Question: I am working on one project and there is need to extract Sharepoint list data and import them to SQL Server table. I have few lookup columns in the list.
Steps in my Data Flow :

1. Sharepoint List Source
2. Derived Column
its formula : SUBSTRING([BusinessUnit],FINDSTRING([BusinessUnit],"#",1)+1,LEN([BusinessUnit])-FINDSTRING([BusinessUnit],"#",1))
1. Data Conversion
2. OLE DB Destination
But I am still getting the error of not converting between unicode and non-unicode string data types.
I am not sure what I am missing here.
In Data Conversion, what should be the Data Type for the Look up column?
Please suggest here.
Thank you,
Mittal.
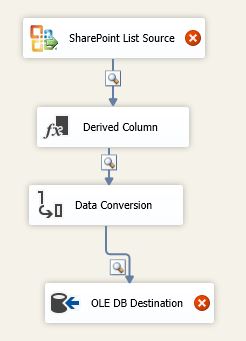
Answer: Re' your question: "...what should be the Data Type...?" You just want to always ensure that the data types agree, on each "arrow", and that the data types agree with their objects.
For example, if your Sharepoint input source is a text file, you can check whether its an ASCII file or Unicode file using notepad: open that file in Notepad, do a "save as", and look next to the "Save" button, at the 'Encoding' setting. Is the Encoding 'ANSI' (which is ASCII, and would be 'DT_STR' in SSIS), or is the Encoding 'Unicode', 'Unicode big endian', or 'UTF-8' (all of which are Unicode, or 'DT_WSTR' in SSIS)?
And for example, if your OLE DB output target is a SQL Server table, then you can check whether all string columns are 'VARCHAR' (ASCII, or 'DT_STR') or 'NVARCHAR' (Unicode, or 'DT_WSTR').
If you have design control over the input source's encoding, or design control over the output target's columns, then the simplest option might be to make them all match: for example, if your input is a text file that will always be Unicode, then find any columns in the SQL Server table with type 'VARCHAR', and change them to 'NVARCHAR'. Then, you would recreate your SSIS Data Flow task, with all string column types as 'DT_WSTR'.
However, if you don't have design control, and any column's starting type (in Sharepoint), is different from that same column's final type (in SQL Server), then I'd suggest doing that type change in the Data Conversion transformation. For example, a column's type can be 'DT_STR' (ASCII) going into the Data Conversion transformation, but 'DT_WSTR' (Unicode) coming out of the Data Conversion transformation.
Do any type changes in the Data Flow within a "box", not within an "arrow".
((As a side-note, remember that, as you make changes to columns and their types, you have to double-click each object after the changed box, INCLUDING EACH ARROW, for any metadata changes to be recognized. Consider my answer to this question: <URL>
For a list of all data types in SSIS, see this Books Online (BOL) reference:
<URL>
The top of that BOL page may show SQL Server 2014, and you probably want to click "Other Versions", to change it to your release of SQL Server.